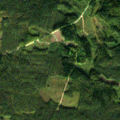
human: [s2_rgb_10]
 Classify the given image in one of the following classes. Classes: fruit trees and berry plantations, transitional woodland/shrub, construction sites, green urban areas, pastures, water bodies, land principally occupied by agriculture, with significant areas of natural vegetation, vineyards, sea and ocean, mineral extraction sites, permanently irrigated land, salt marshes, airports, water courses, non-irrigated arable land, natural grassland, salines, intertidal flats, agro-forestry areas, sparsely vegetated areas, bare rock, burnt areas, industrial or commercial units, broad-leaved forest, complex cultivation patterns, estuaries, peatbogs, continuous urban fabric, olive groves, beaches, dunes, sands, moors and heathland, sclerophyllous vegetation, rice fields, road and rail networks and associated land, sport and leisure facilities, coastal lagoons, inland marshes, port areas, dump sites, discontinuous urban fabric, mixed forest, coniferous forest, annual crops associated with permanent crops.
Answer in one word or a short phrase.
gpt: coniferous forest, mixed forest, transitional woodland/shrub